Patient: sex M, age 46
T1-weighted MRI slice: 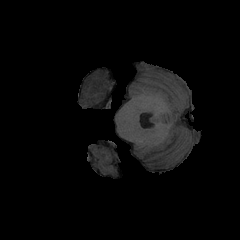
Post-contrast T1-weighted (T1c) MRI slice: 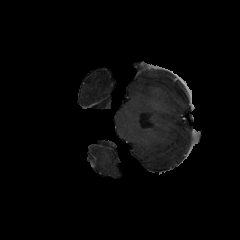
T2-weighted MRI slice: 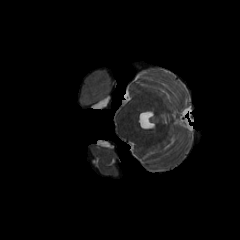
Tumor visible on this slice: yes
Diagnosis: Glioblastoma, IDH-wildtype
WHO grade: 4